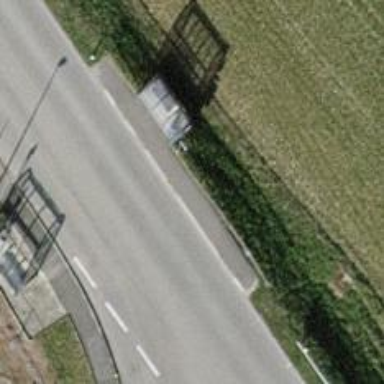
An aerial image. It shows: Bus stop along the road.